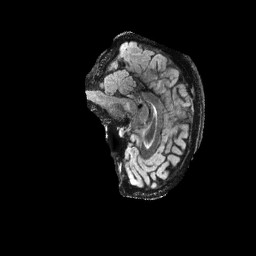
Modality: FLAIR
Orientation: sagittal
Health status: ill
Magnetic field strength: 3 T